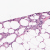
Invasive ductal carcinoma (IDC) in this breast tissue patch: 0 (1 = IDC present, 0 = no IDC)